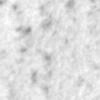
Label: no_change